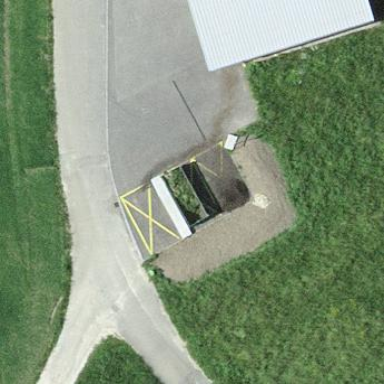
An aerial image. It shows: Recycling area designated for green waste. It is categorized under the amenity of recycling.